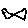
Label: fish